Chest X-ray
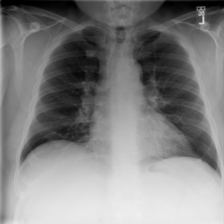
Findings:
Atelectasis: negative
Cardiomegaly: negative
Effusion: negative
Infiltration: negative
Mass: negative
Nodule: negative
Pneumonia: negative
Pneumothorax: negative
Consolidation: negative
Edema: negative
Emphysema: negative
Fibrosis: negative
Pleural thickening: negative
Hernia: negative